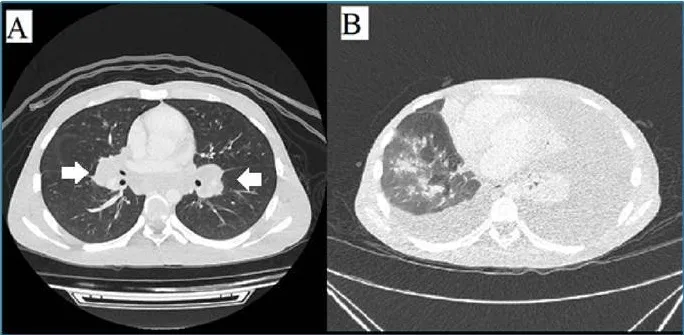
Chylotorax due to juvenile paracoccidioidomycosis.
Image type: radiology (ct)